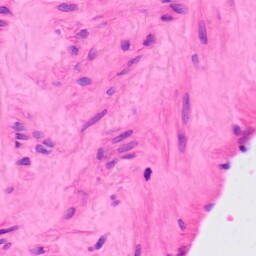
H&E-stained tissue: Lung